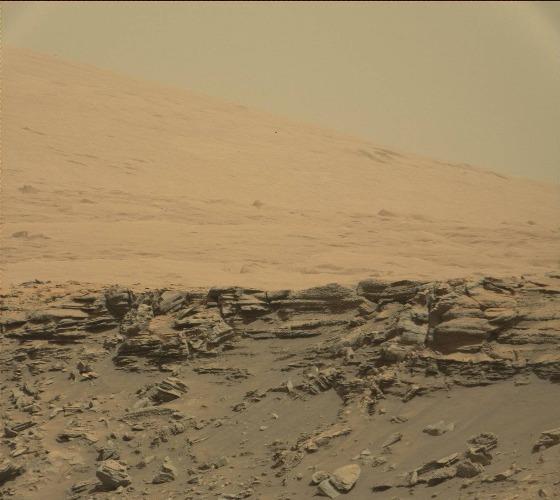
Terrain classes present: Bedrock, Gravel / Sand / Soil, Rock, Sky / Distant Mountains